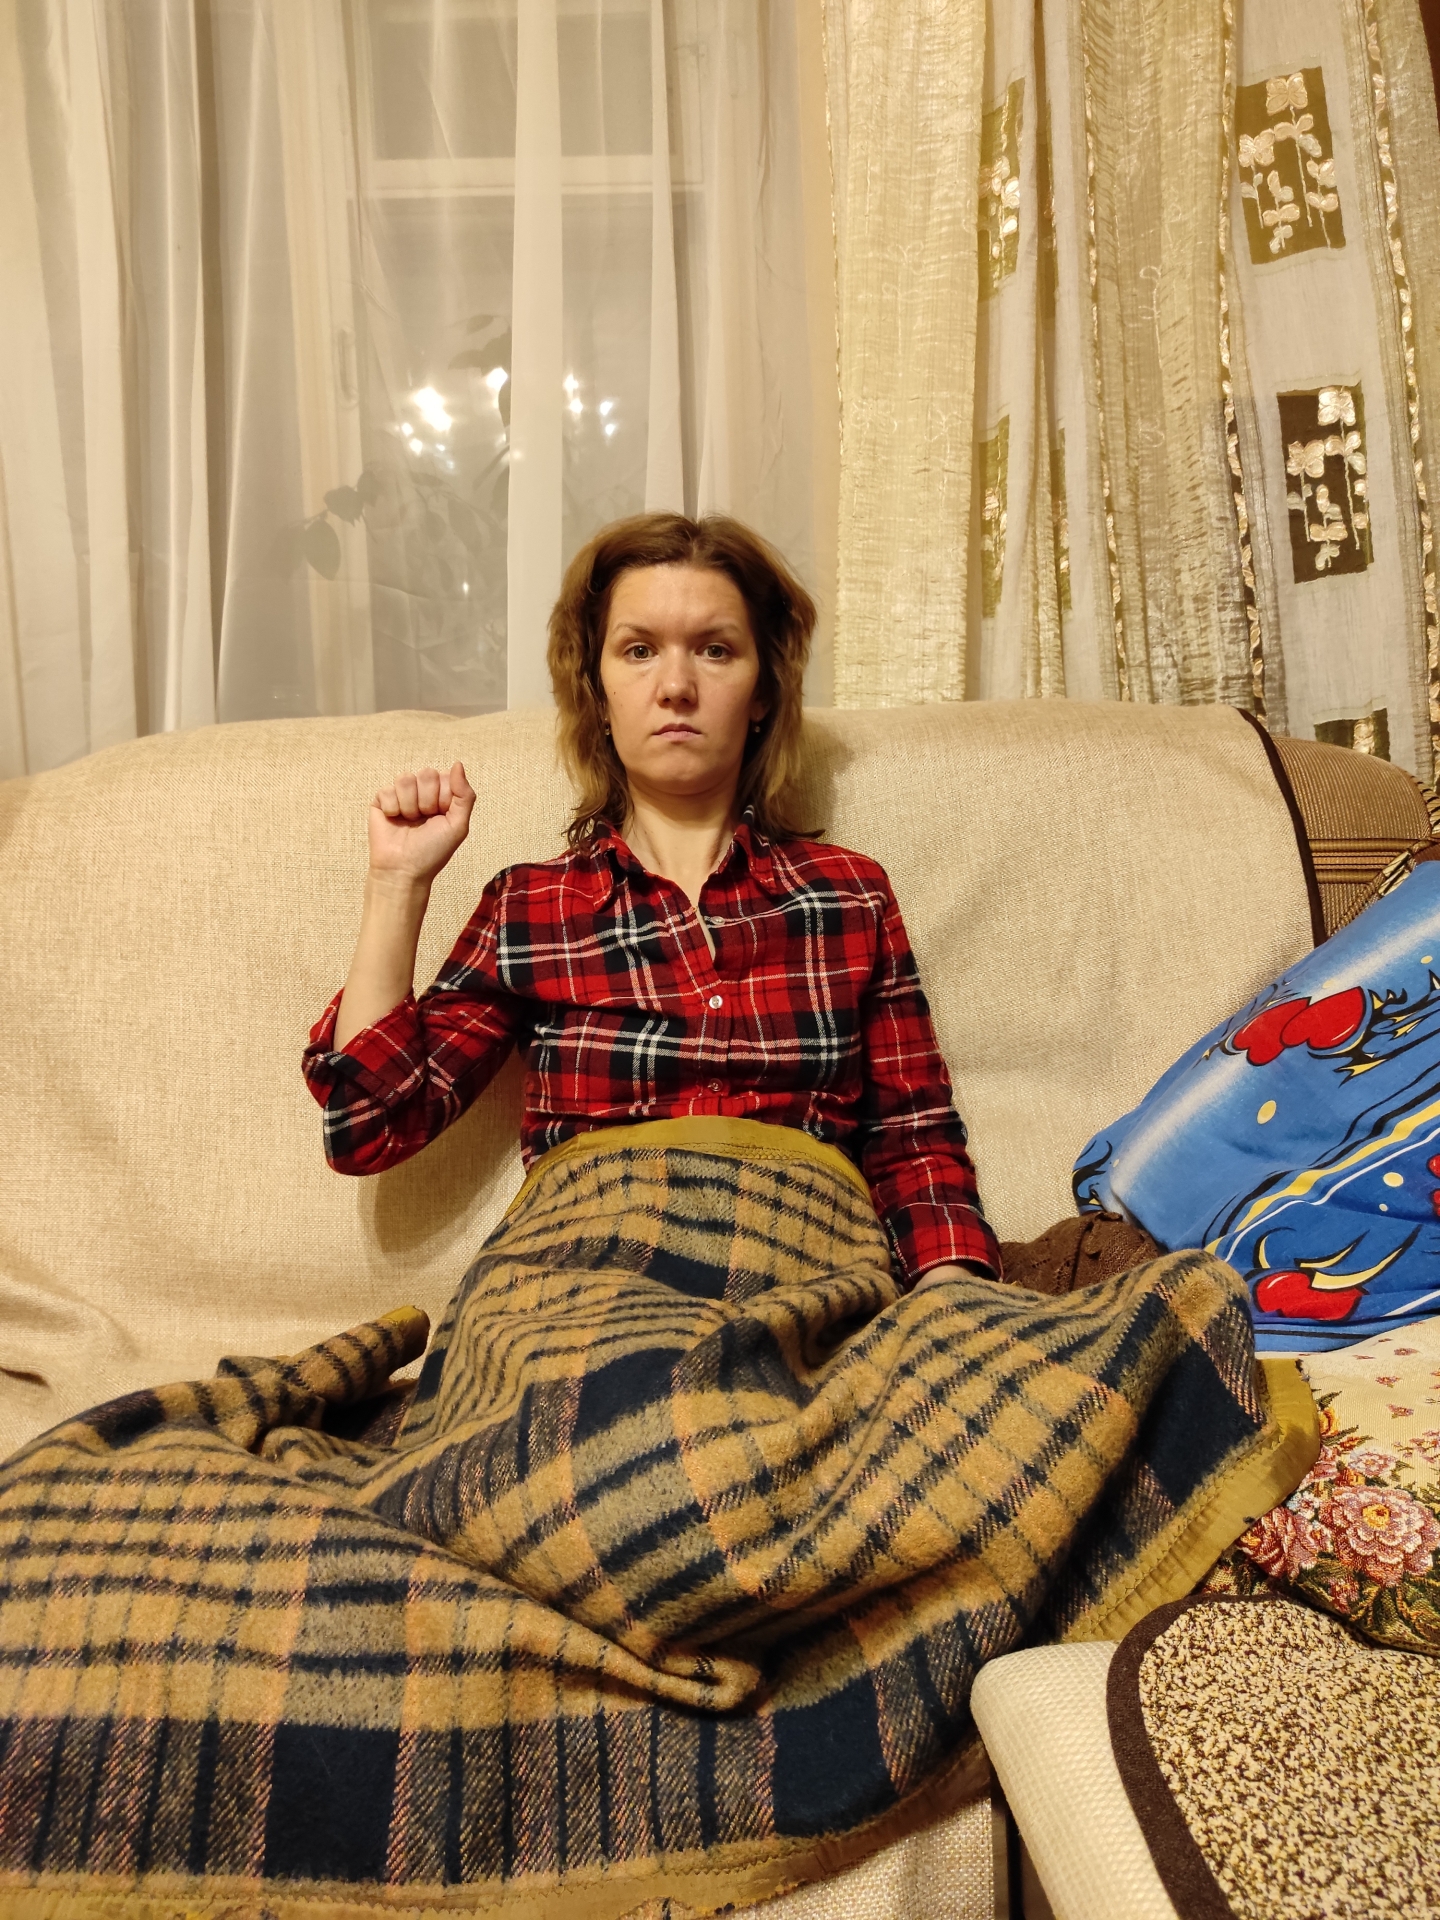
Label: clear